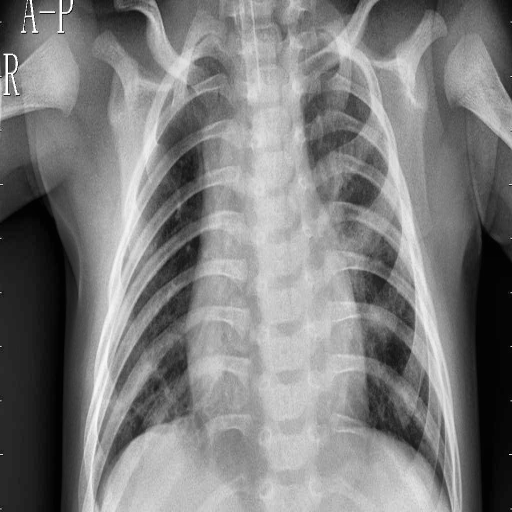
Finding: PNEUMONIA